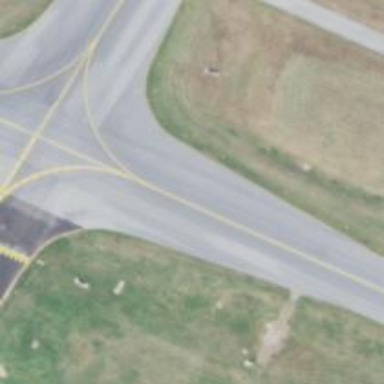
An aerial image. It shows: View of taxiway at the airport.